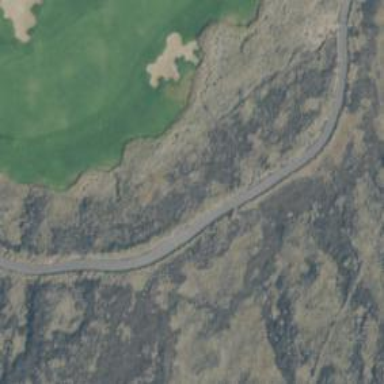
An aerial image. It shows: Footway that serves as golf path.